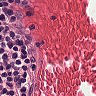
Metastatic tissue present: no